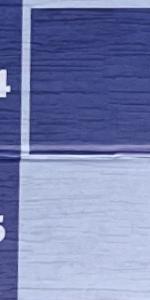
Label: Empty